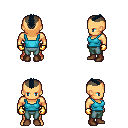
a pixel art fantasy rpg character, male body template, human, tanned skin, teal pirate shirt, teal pants, raven short mohawk hairstyle, gold gloves, brown shoes, four views (front, back, left, right), 2x2 character sprite sheet, small pixel art, hard edges, no anti-aliasing